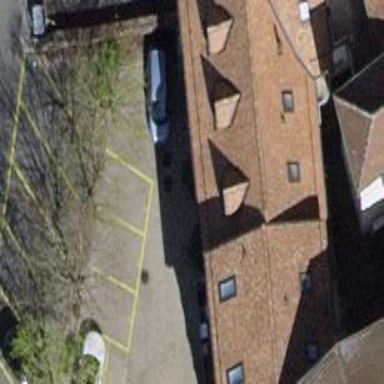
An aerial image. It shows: Gabled roof apartments building.